Question: I have a azure cloud cluster with an sql availability (2 sql machines and one quorum) group and a listener on port 51101. The cluster also contains several other VMs, all on the same virtual network.
I'm having problem connecting to the listener, and the problem is not SQL specific, since I can't even telnet to the port. The weird thing is that this happens only when connecting from a machine on the same virtual network. If I try to connect from my local non-azure machine, everything works fine. It also works if it's an azure machine on a different network.
Here's what I have:
- Firewall rules for the port. I even tried disabling the firewall completely on all the machines
- The port has a load balanced endpoint on the Azure portal. Note that the same problem applies to all the ports that were open by default by Azure (RDP and WinRmHttps) - I can telnet to those ports from my machine, but not from a machine on the Virtual Network.- I can reach the SQL intance directly (If I use the instance name instead of the listener)
Here's my virtual network configuration:

Any suggestions for the cause of the problem, or some ways to debug this are welcome.
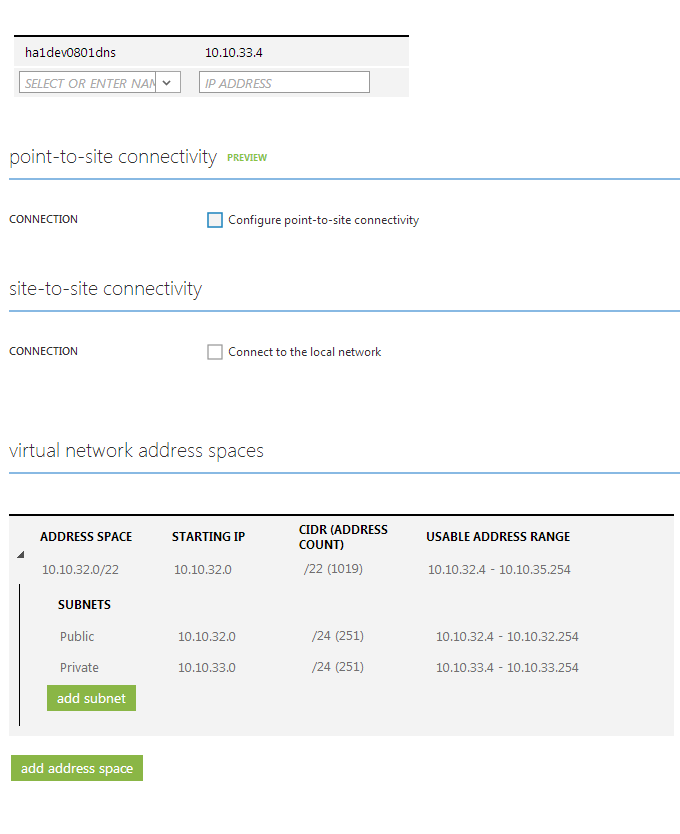
Answer: Just in case anyone runs into this, I found the answer <URL>:
> Keep in mind that your application, in case is deployed in Azure,
cannot reside in the same Cloud Service with SQL Server VMs otherwise
routing in Azure will fail: it's highly recommended to use a dedicated
Cloud Service containing only the SQL Server VM;
Once I put the connecting machine on a separate service, everything worked.